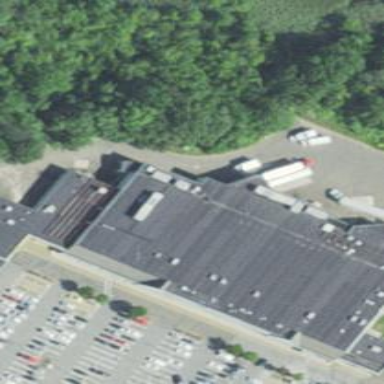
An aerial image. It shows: Supermarket.